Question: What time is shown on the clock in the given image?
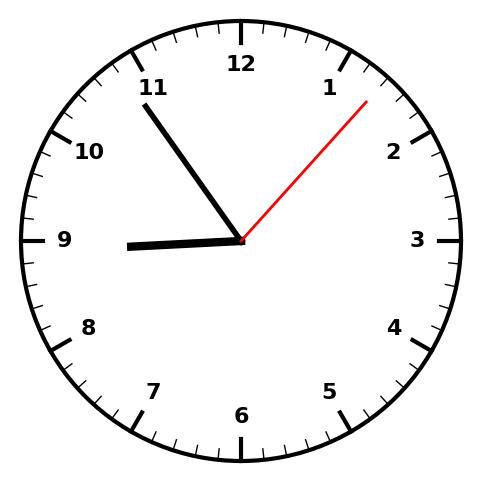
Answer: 08:54:07